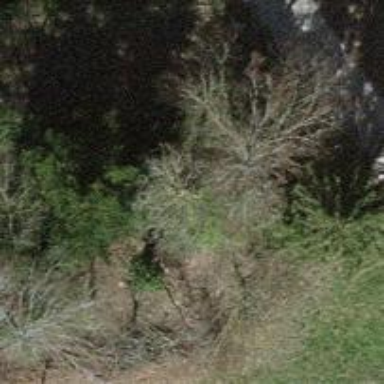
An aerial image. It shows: Culvert tunnel.